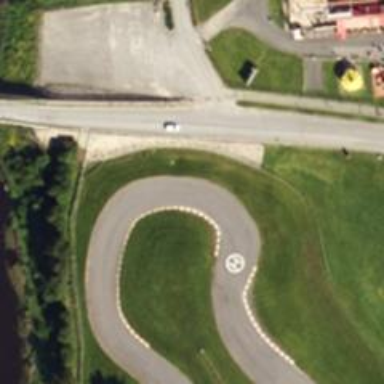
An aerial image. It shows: Karting raceway for sports enthusiasts.